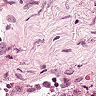
Metastatic tissue present: no